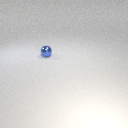
small blue metal sphere